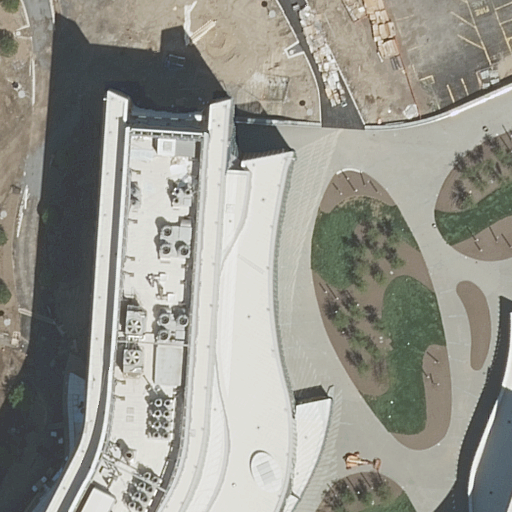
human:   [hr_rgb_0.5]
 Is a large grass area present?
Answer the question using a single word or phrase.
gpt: yes

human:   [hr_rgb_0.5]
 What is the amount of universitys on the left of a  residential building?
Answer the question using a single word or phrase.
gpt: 0

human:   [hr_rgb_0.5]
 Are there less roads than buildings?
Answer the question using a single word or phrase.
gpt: no

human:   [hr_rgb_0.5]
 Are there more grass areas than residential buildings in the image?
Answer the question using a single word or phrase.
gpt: yes

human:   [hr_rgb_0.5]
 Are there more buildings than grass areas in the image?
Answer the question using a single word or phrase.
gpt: no

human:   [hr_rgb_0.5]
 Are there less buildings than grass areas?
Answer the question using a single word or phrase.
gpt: yes

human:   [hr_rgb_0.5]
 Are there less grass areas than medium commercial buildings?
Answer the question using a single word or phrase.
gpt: no

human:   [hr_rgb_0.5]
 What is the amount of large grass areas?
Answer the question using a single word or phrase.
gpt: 3

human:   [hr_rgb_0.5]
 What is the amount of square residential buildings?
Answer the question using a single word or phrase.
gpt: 0

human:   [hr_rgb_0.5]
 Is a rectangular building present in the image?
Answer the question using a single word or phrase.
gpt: no

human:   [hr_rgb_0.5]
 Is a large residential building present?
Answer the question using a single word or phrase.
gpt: yes

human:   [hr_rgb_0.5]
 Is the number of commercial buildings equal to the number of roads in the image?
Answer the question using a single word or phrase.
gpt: no

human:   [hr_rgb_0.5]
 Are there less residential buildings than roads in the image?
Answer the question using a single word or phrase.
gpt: no

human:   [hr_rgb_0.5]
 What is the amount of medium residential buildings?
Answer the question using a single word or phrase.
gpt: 1

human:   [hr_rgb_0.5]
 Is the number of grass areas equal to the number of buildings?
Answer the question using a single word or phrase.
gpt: no

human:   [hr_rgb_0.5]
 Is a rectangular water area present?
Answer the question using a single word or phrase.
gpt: no

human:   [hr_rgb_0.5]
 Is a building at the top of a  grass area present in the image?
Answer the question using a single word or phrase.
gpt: yes

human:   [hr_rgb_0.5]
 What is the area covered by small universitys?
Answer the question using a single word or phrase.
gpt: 0m2

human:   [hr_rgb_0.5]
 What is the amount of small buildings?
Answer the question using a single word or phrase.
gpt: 0

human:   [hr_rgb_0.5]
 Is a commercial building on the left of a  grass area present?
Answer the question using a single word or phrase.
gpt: no

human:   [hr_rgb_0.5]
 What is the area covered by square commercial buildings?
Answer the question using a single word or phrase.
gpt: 0m2

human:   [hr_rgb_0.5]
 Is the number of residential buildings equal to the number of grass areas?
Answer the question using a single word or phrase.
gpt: no

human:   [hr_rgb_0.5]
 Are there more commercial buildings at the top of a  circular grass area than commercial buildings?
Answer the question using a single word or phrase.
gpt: no

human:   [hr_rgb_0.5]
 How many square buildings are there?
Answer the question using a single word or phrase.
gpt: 0

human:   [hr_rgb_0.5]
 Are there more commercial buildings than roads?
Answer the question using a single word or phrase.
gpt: no

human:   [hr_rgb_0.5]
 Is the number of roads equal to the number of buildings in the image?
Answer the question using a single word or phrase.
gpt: yes

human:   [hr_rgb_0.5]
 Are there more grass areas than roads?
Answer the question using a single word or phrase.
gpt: yes

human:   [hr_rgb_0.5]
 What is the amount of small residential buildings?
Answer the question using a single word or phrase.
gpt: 0

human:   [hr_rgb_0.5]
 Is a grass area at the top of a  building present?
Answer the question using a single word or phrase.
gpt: yes

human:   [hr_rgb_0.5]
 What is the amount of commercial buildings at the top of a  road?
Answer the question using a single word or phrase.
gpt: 0

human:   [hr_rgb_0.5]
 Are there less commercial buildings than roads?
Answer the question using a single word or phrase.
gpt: yes

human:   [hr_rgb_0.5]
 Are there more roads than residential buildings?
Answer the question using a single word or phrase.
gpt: no

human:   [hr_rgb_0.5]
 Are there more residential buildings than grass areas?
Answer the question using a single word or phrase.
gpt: no

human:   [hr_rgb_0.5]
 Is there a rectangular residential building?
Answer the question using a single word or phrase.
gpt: no

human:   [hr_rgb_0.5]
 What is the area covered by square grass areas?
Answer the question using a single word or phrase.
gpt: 0m2

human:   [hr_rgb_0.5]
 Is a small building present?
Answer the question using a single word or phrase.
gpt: no